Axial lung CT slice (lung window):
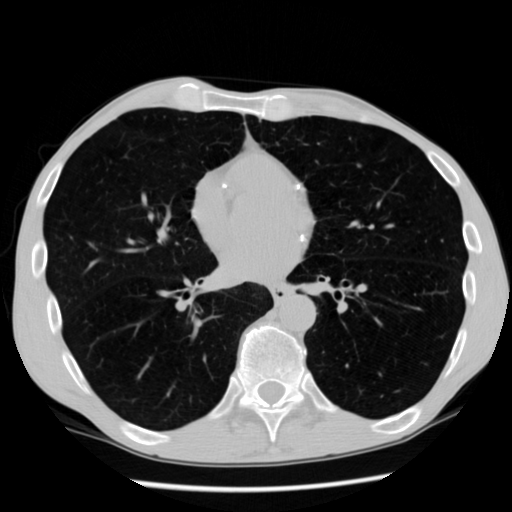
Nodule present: no